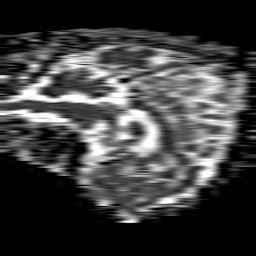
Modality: ADC
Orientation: sagittal
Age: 49
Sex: male
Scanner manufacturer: philips
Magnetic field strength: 1.5 T
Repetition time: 4.6 s
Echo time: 0.09059 s